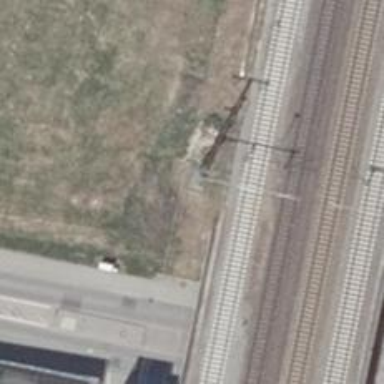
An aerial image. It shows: Power pole.